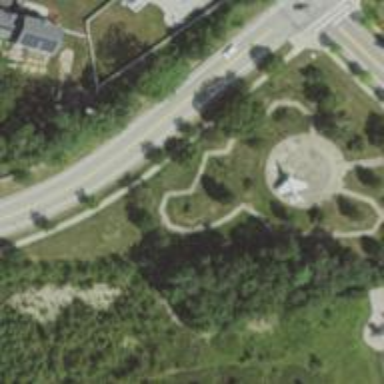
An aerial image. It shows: Memorial site with historic significance.